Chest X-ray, AP view. Patient: 33 years old, sex F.
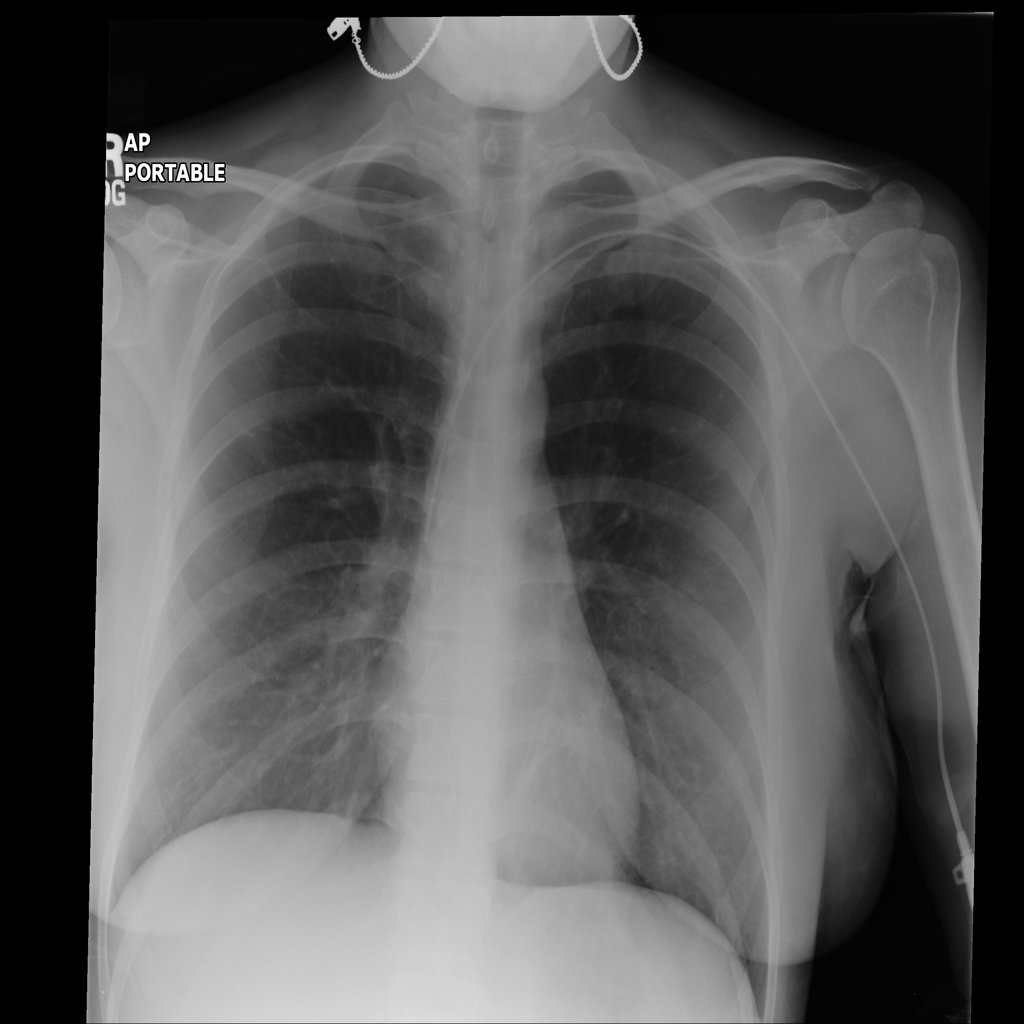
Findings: No Finding